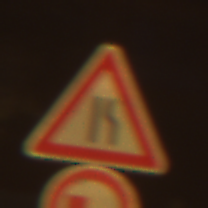
Verkehrszeichen: EinseitigVerengteFahrbahnRechts
Zusatzzeichen unten: UeberholverbotKraftfahrzeuge
Umgebung: Outdoor, Urban
Tageszeit: Night
Wetter: Clear
Licht: Artificial
Jahreszeit: NotSpecified
Kontrast: HighContrast